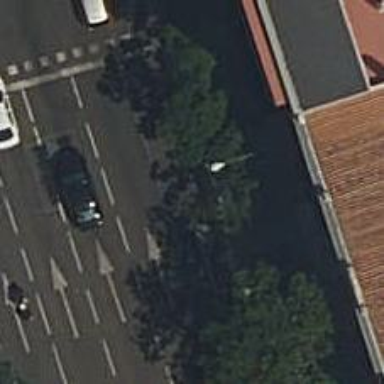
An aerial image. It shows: Bus stop with sheltered platform for public transport.